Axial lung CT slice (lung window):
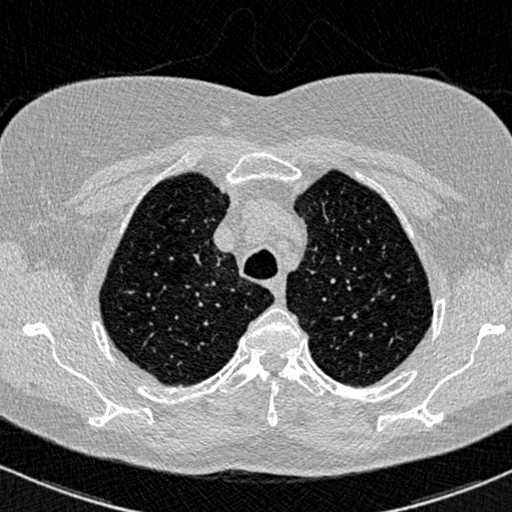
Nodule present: no